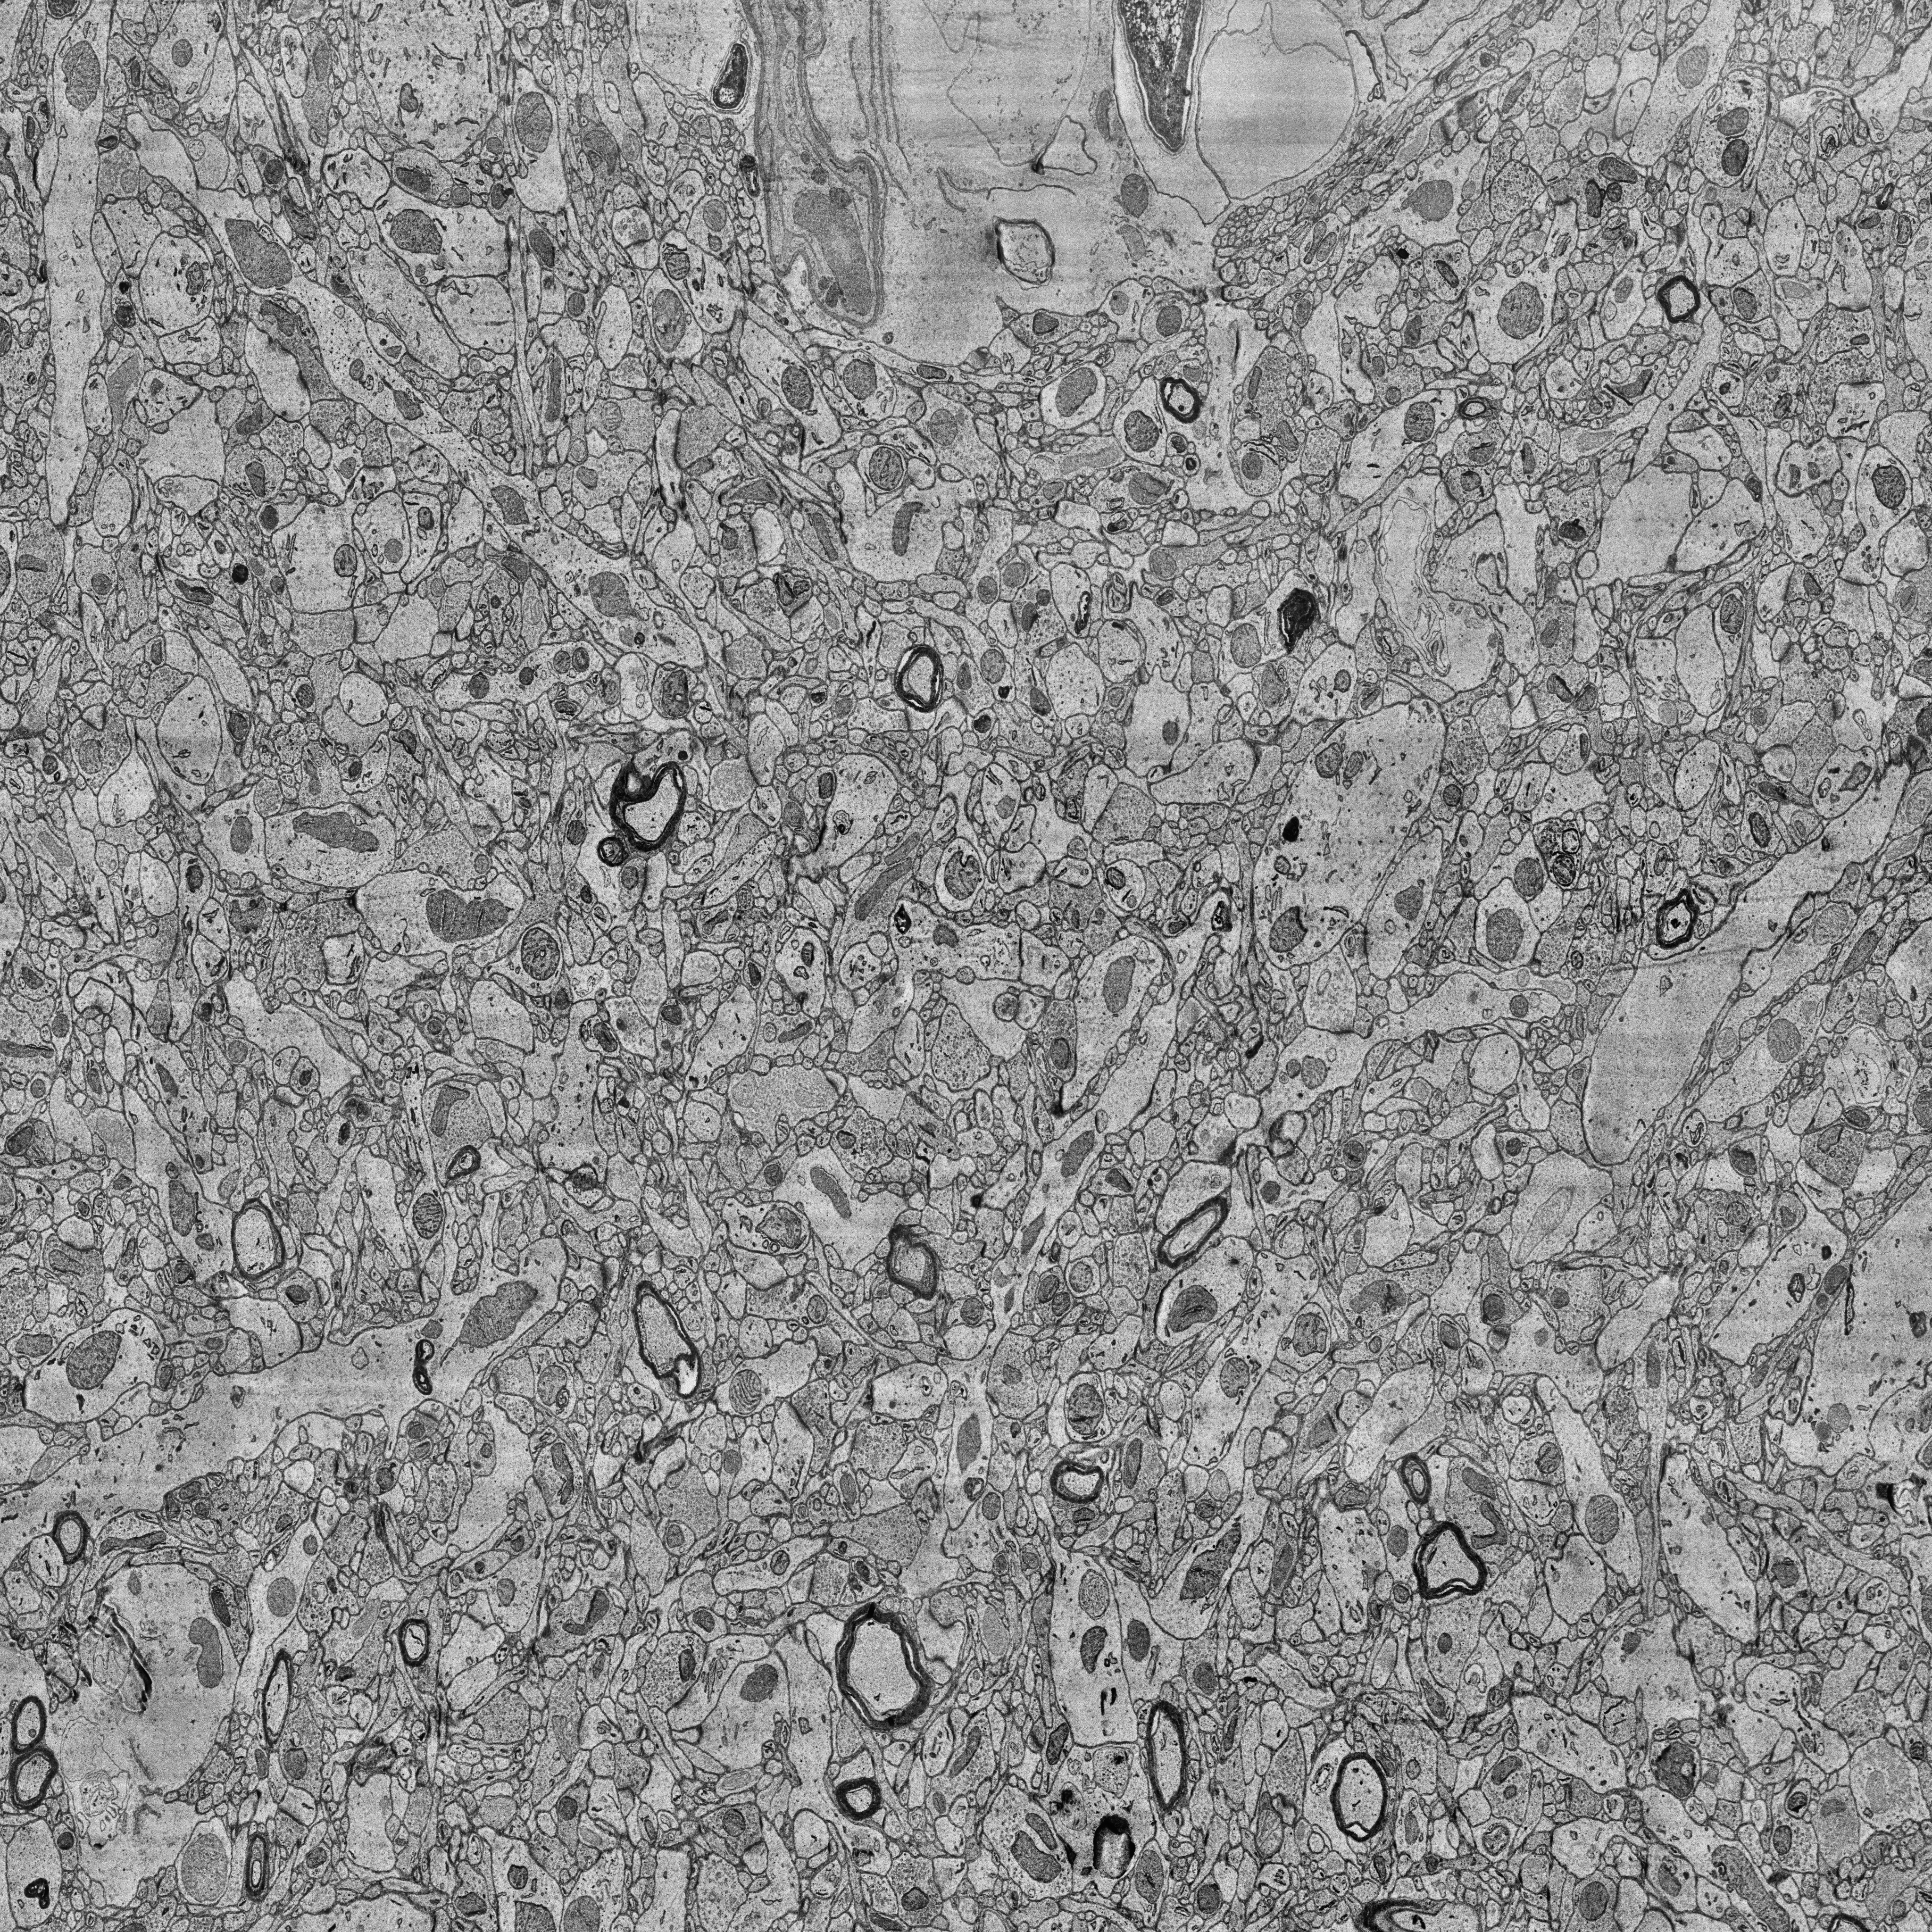
Electron microscopy slice of human cortex tissue
Slice depth (z): 32
Mitochondria instances in slice: 493